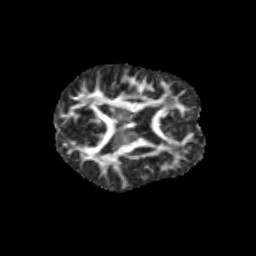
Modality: FA
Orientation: axial
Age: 12
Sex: male
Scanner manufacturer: siemens
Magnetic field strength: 3 T
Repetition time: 3.8 s
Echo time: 0.07 s